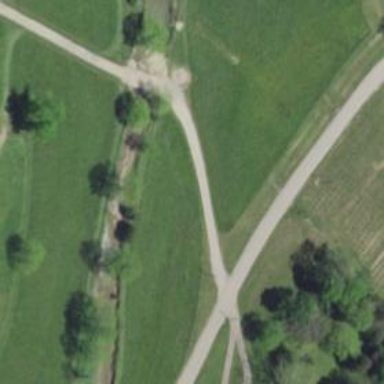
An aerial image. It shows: Driveway.